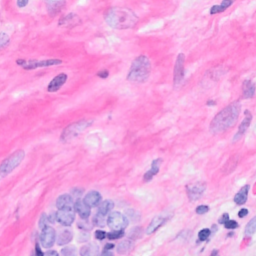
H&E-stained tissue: Breast